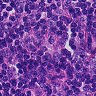
Metastatic tissue present: no